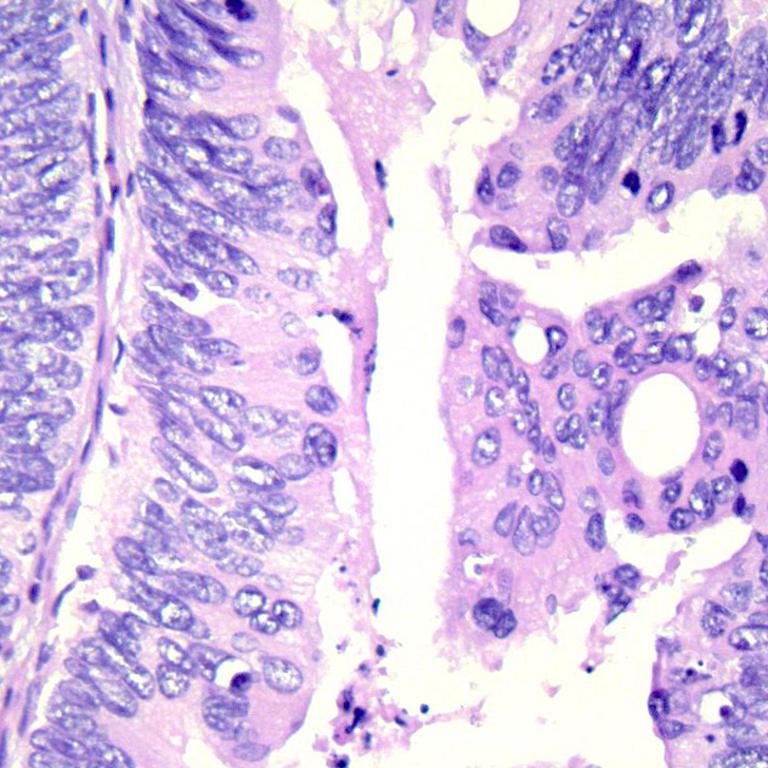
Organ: colon
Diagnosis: adenocarcinomas